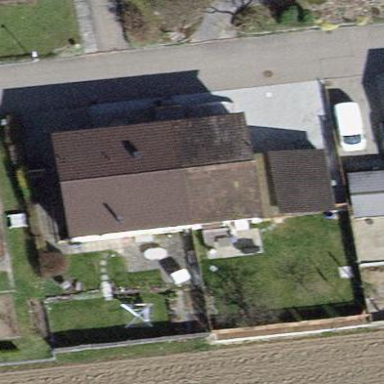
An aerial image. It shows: Semidetached house.